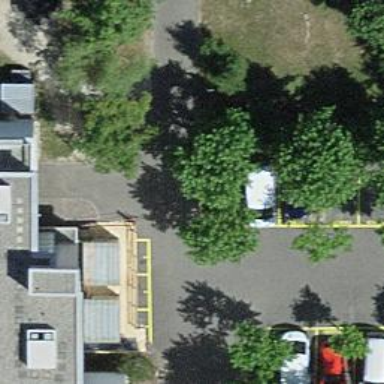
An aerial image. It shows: Bollard barrier.